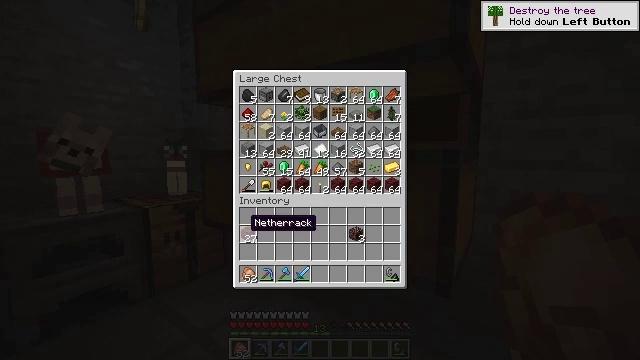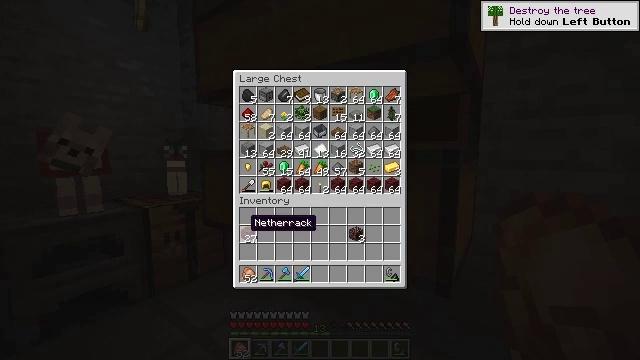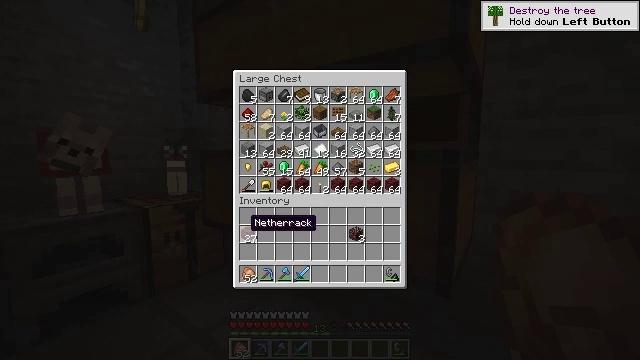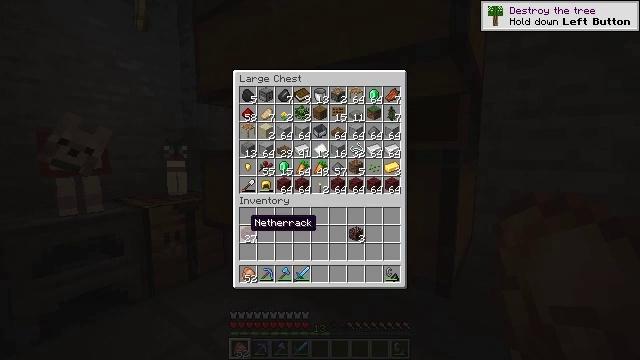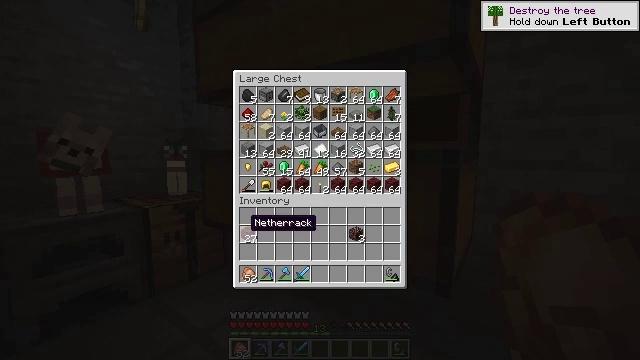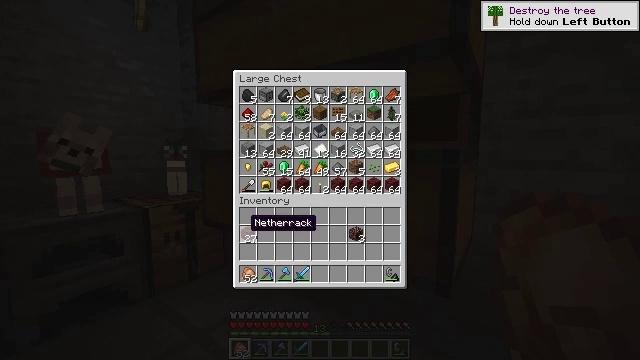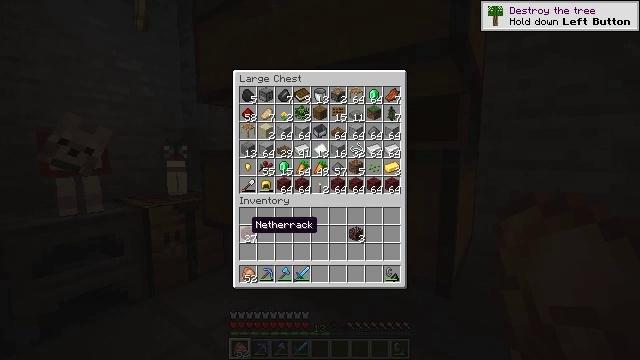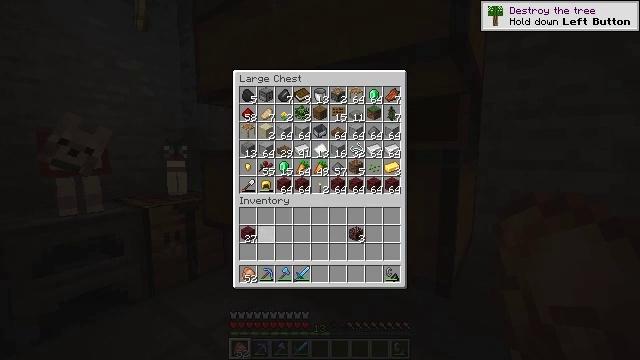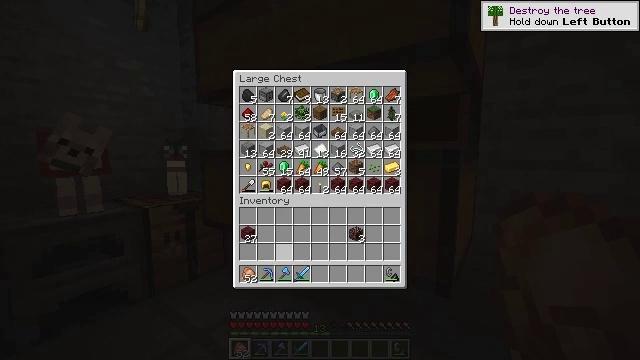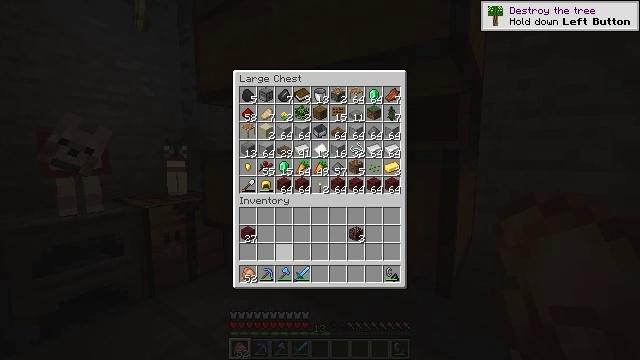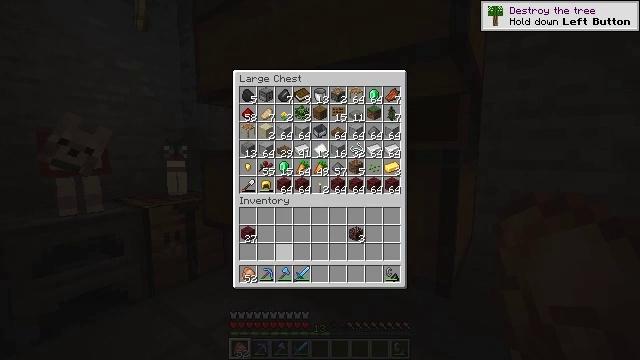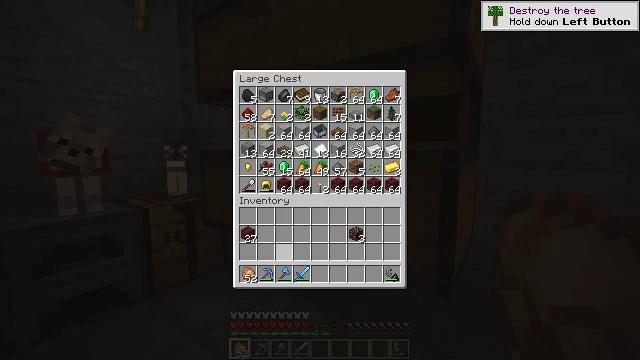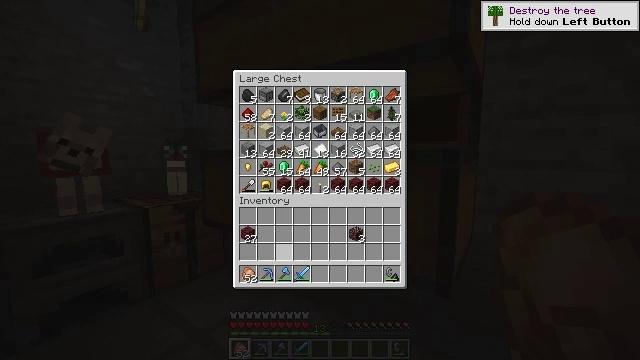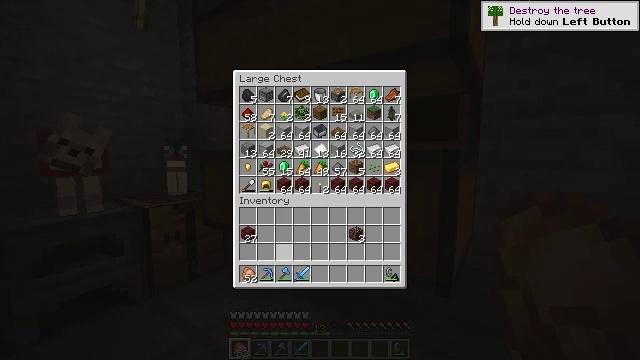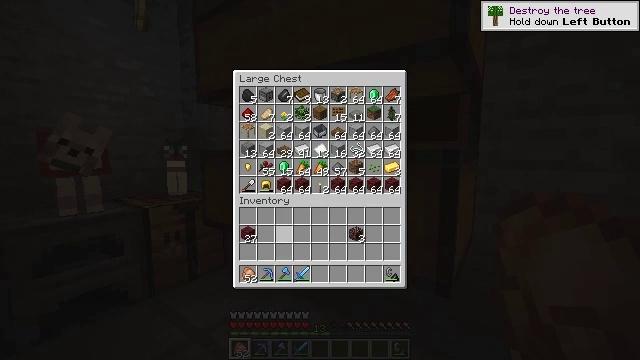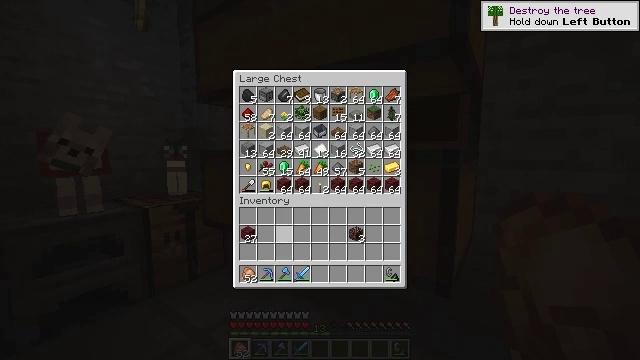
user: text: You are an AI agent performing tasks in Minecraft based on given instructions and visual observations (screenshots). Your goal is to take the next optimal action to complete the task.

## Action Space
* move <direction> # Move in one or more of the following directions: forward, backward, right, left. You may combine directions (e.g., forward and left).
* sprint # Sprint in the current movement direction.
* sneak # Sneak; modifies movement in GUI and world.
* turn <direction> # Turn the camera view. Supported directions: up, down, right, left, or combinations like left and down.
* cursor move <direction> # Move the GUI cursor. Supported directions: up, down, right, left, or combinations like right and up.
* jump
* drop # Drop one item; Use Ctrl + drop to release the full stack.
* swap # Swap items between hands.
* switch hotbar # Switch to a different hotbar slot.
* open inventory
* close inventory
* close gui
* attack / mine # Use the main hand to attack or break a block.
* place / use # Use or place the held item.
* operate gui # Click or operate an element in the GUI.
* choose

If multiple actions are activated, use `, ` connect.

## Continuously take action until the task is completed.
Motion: motion action
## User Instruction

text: Turn ancient debris into netherite scrap using a furnace.
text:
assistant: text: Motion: sneak, attack / mine
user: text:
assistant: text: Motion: sneak
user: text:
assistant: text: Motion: sneak
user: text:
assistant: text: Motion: sneak
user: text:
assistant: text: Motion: sneak
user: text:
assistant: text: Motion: sneak
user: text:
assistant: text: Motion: sneak, turn right and down
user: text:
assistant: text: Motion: sneak, turn right
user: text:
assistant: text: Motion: sneak
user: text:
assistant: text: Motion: sneak
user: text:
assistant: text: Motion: sneak
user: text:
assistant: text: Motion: no_op
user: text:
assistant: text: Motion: no_op
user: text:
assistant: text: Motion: no_op
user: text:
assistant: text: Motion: no_op
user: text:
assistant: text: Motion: no_op
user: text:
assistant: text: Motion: no_op
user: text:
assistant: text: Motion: no_op
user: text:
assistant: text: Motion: no_op
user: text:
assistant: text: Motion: turn right
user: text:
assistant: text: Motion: turn right and down
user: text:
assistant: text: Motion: turn right and down
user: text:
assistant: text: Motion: turn right and down
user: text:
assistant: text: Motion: turn right and down
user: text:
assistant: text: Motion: turn right
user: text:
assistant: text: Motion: no_op
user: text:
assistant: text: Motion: no_op
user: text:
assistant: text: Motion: move forward
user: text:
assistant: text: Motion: move forward
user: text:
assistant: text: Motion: move forward